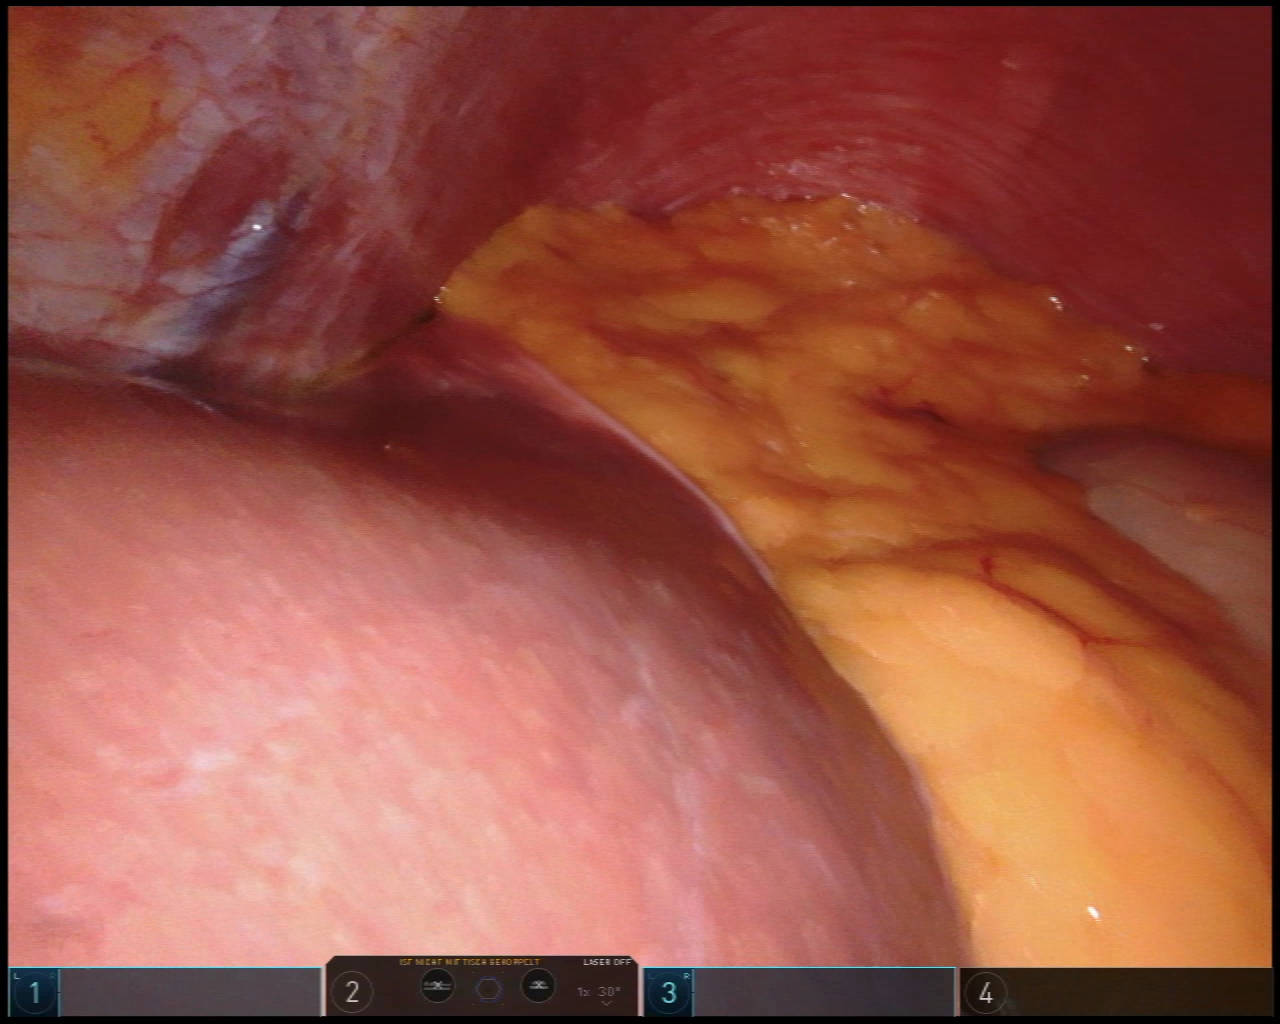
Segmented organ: liver
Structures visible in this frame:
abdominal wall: yes
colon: yes
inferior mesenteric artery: no
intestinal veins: no
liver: yes
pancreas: no
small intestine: no
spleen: no
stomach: no
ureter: no
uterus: no
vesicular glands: no